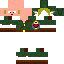
A male human skin with medium skin, wearing brown long hair dressed in a blue hoodie and brown pants, featuring a closed mouth.